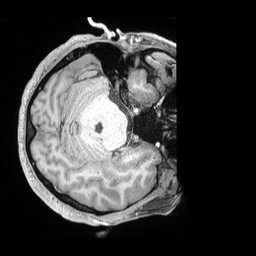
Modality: T1w
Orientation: axial
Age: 40
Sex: male
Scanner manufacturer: siemens
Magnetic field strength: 3 T
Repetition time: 2 s
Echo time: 0.00211 s